Field crop: maize
Growth stage: 1
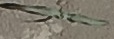
Species: sorghum